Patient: sex M, age 26
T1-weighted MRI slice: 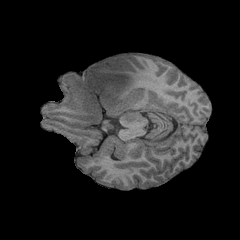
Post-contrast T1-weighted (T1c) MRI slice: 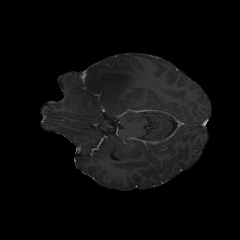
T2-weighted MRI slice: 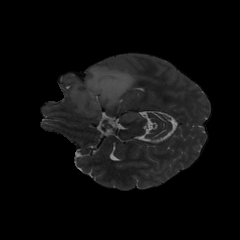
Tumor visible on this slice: yes
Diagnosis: Astrocytoma, IDH-mutant
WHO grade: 3